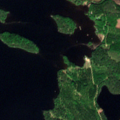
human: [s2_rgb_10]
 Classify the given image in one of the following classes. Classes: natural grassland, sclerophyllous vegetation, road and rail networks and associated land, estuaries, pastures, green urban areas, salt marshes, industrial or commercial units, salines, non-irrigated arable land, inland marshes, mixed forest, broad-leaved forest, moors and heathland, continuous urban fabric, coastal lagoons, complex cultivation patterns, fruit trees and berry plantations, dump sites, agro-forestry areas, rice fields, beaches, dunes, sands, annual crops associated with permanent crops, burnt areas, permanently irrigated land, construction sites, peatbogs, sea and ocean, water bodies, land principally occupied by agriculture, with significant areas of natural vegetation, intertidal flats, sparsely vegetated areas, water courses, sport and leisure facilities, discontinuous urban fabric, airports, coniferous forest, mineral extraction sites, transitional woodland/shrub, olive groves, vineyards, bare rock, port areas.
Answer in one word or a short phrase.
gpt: coniferous forest, mixed forest, water bodies